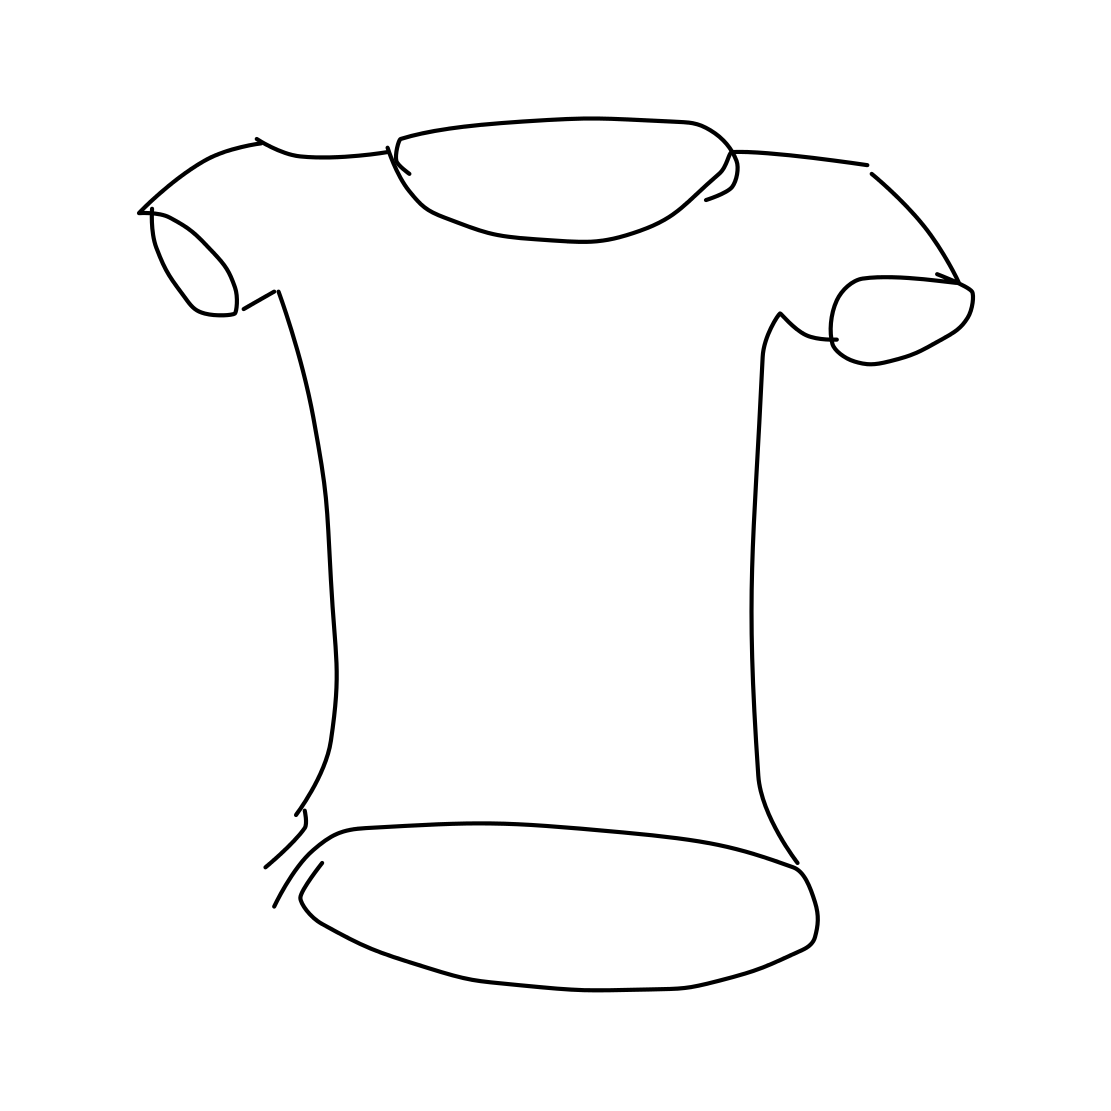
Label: t-shirt